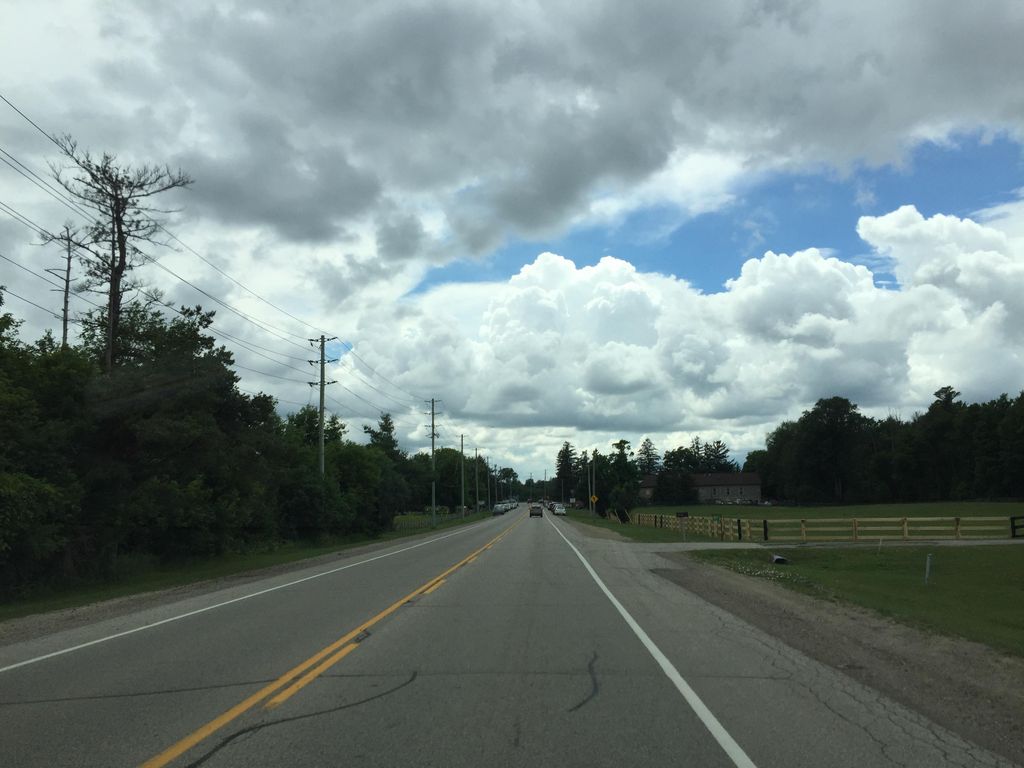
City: kitchener-waterloo